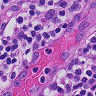
Metastatic tissue present: no